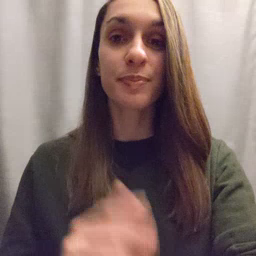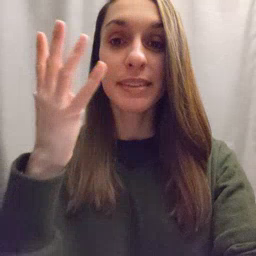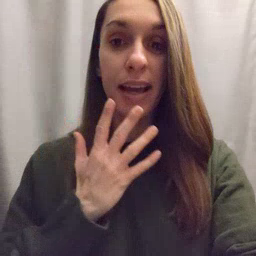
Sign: sad